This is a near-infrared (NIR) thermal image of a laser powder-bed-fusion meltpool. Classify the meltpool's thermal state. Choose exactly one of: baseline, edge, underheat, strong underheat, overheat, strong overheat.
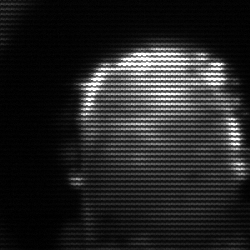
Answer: baseline